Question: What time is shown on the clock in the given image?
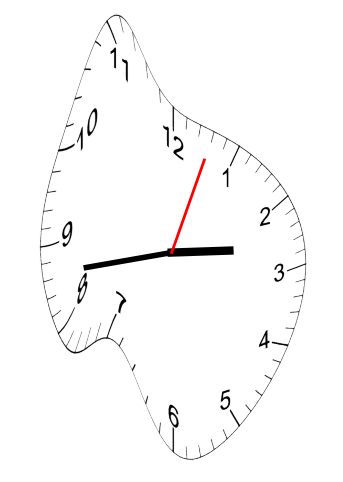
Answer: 02:43:03